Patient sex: F
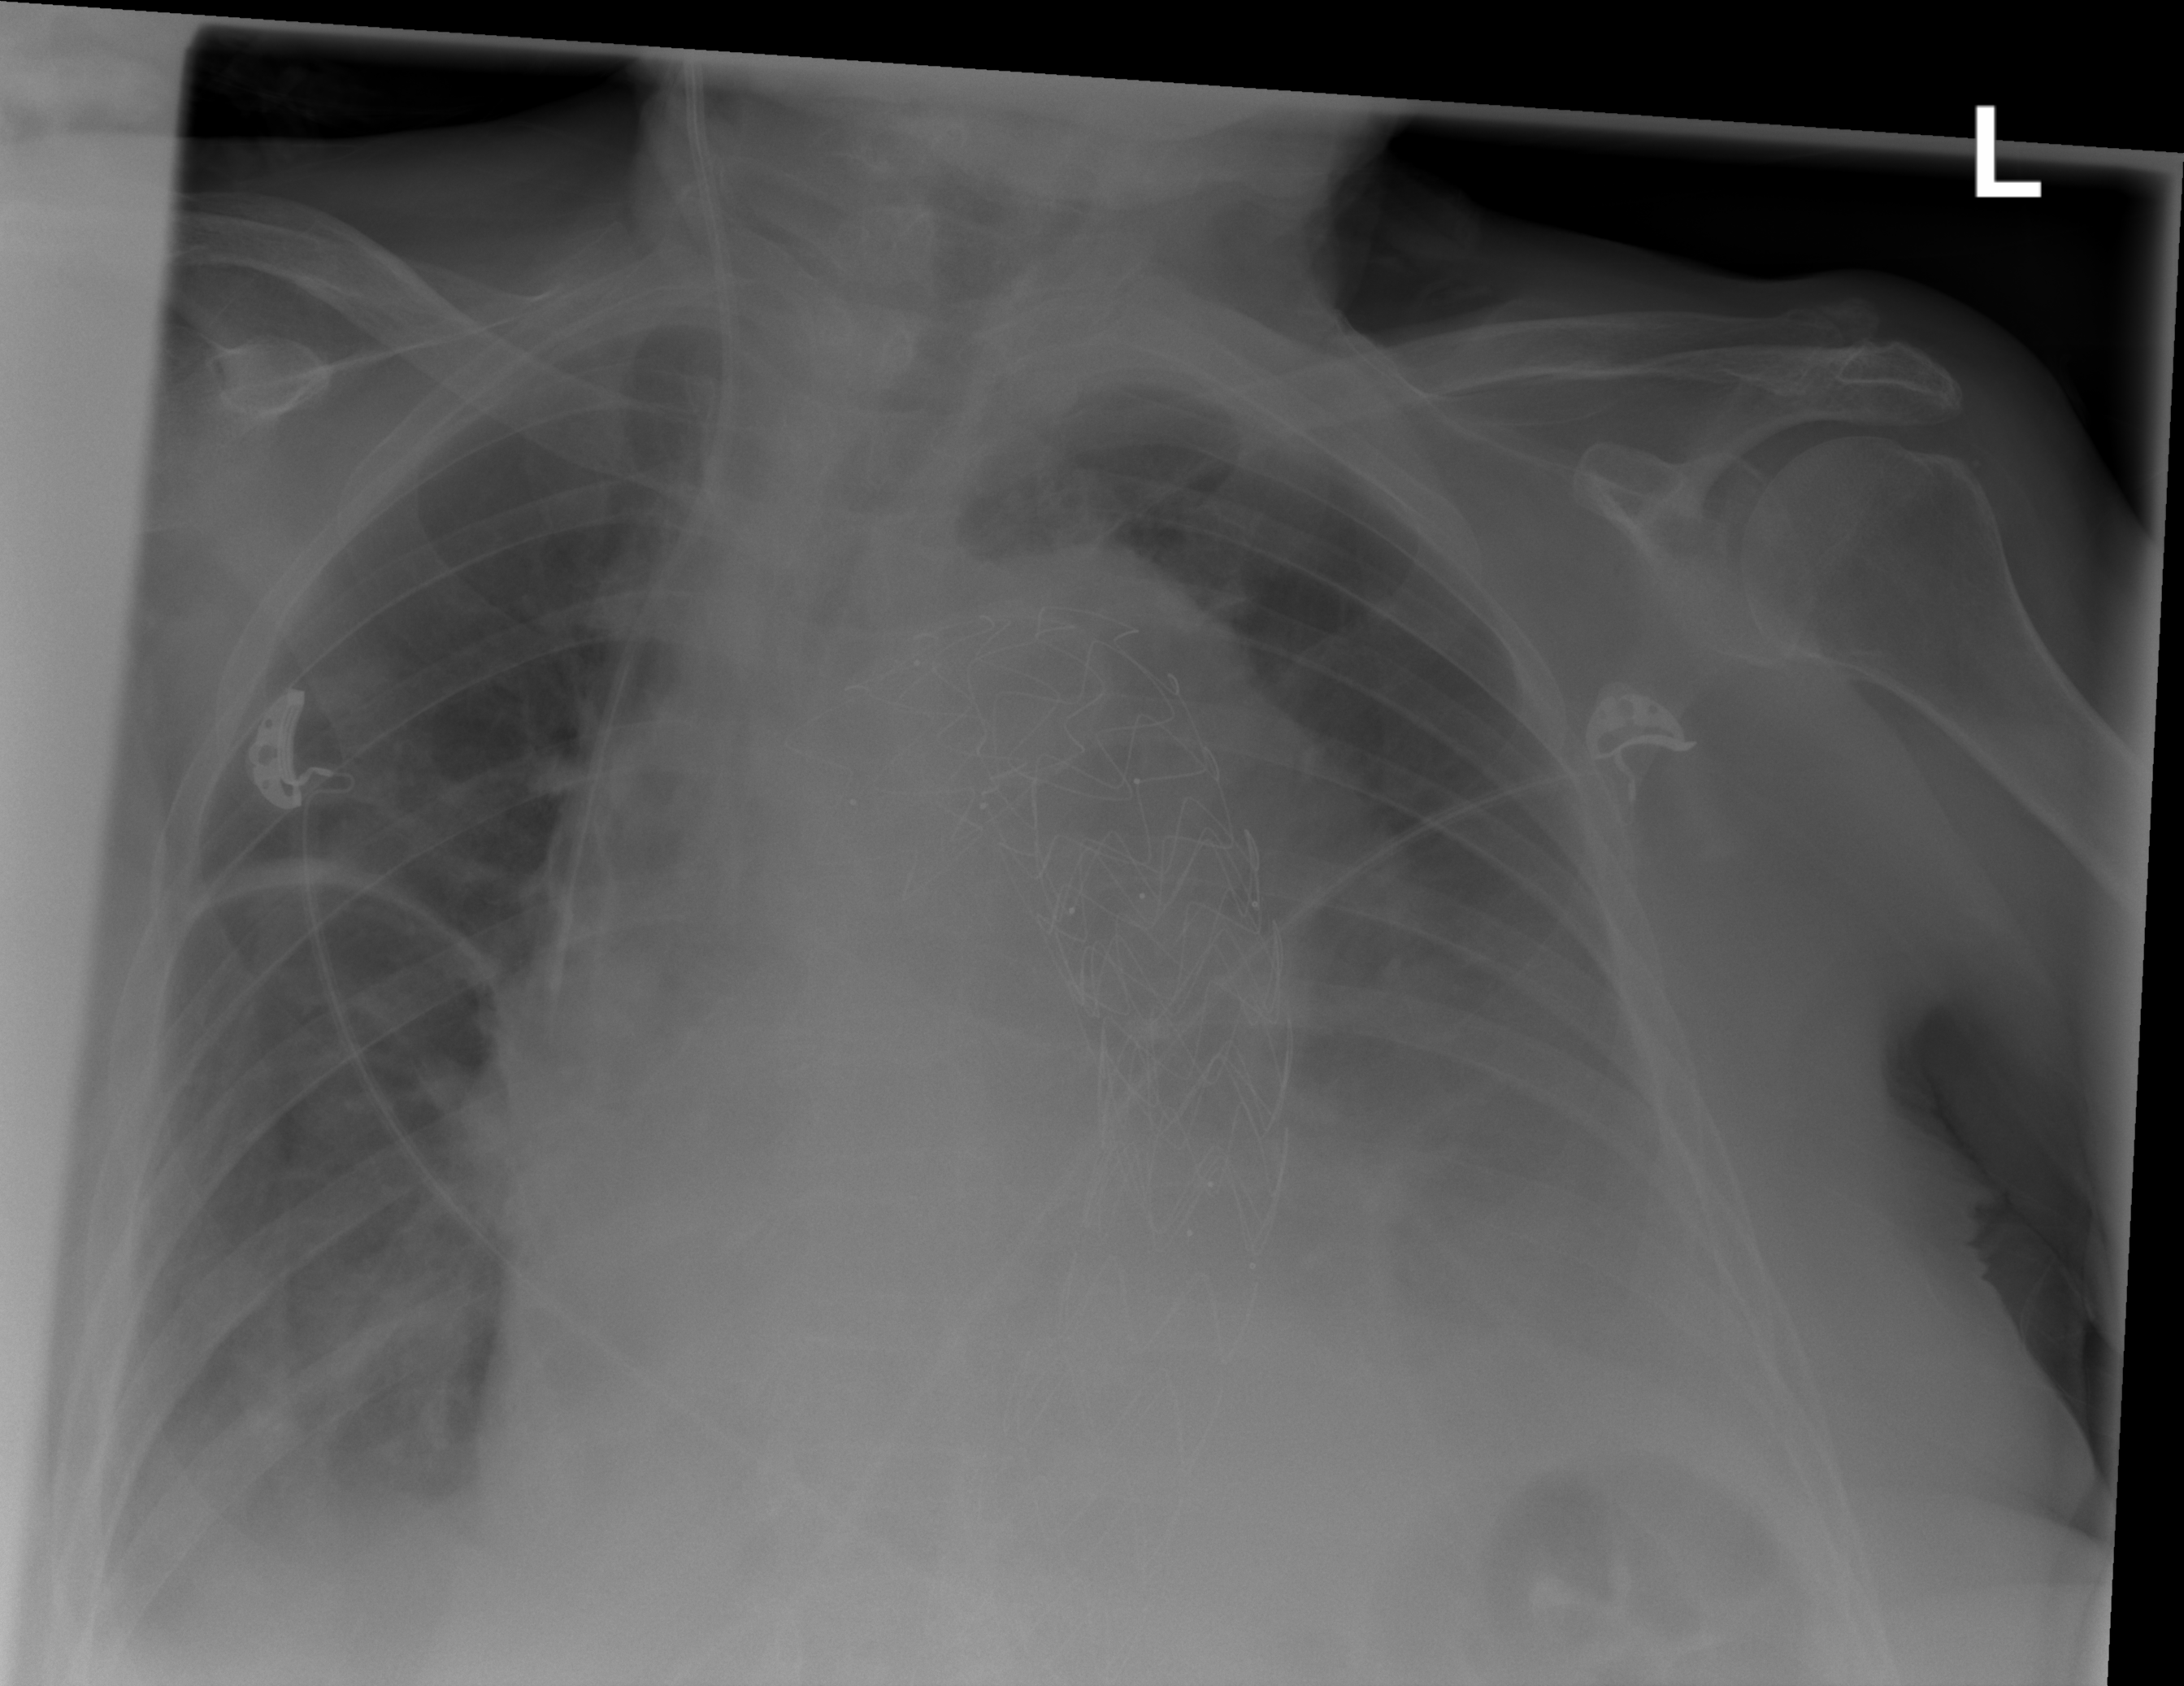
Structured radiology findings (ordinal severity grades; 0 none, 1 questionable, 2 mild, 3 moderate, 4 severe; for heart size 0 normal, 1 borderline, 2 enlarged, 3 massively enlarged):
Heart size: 2
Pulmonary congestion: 0
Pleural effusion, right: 2
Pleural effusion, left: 2
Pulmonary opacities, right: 1
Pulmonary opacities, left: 0
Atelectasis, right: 2
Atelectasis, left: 2